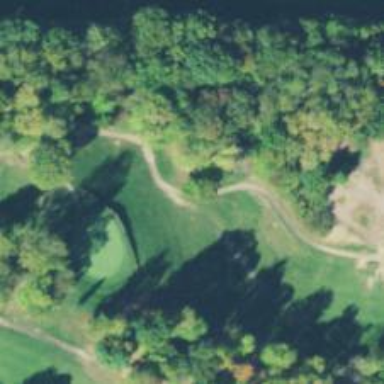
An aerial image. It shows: Path for both road and golf.